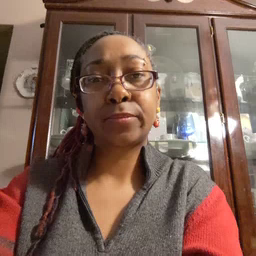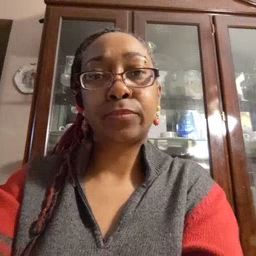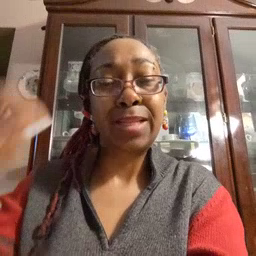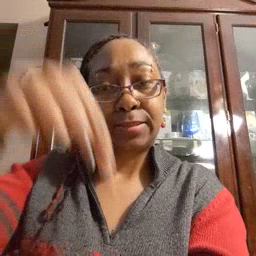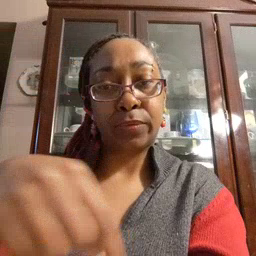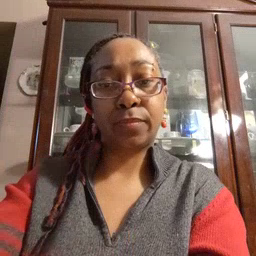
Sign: down